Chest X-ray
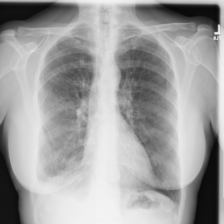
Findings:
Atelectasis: negative
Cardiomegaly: negative
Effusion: negative
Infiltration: negative
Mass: negative
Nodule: negative
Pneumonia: negative
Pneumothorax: negative
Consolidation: negative
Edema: negative
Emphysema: negative
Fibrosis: negative
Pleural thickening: negative
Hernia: negative